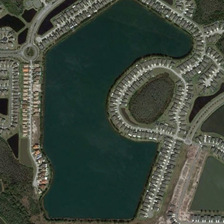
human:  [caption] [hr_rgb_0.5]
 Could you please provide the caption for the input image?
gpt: the pond with blue water is surrounded by rows of houses .

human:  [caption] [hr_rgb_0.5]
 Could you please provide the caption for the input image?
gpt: many buildings are around a irregular lake .

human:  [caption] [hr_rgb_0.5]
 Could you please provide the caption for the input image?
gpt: many buildings are around a irregular lake .

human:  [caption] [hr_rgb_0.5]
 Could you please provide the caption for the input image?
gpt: the pond with blue water is surrounded by rows of houses .

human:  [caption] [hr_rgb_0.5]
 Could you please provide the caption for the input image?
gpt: many buildings are around a irregular lake .